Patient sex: M
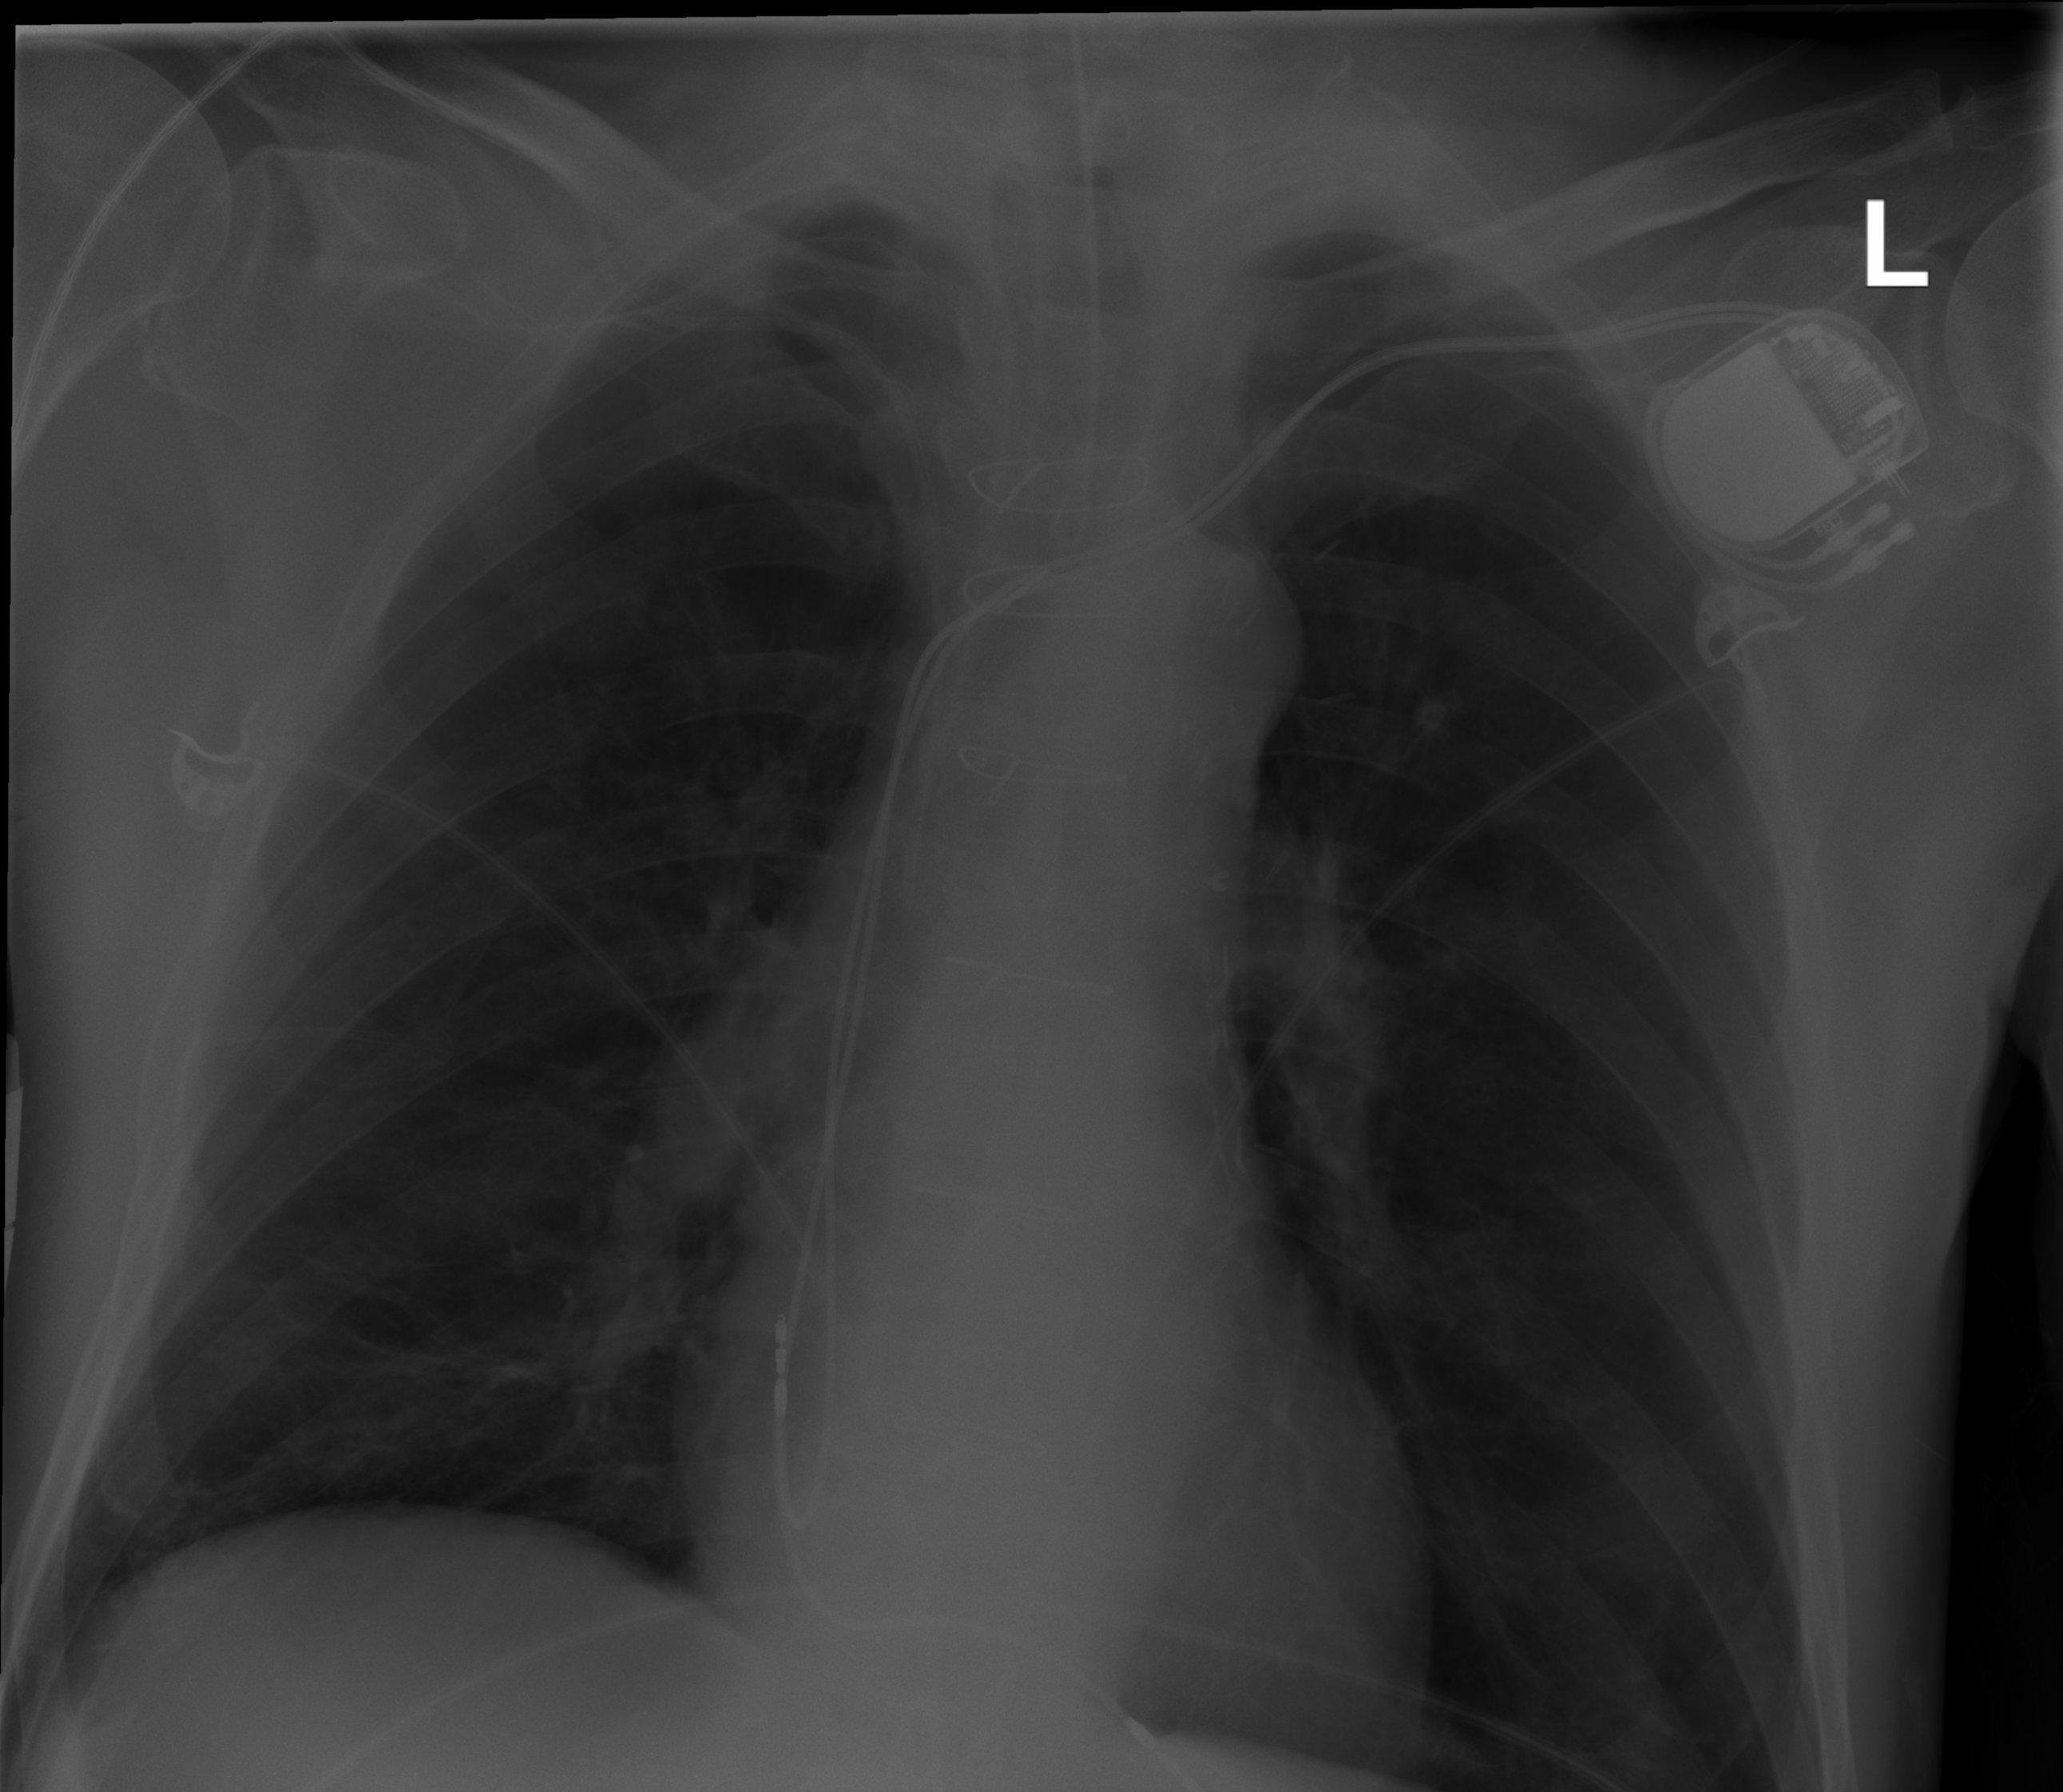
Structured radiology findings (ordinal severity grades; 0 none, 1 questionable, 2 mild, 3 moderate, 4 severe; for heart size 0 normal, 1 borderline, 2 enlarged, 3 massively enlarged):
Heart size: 0
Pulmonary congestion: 0
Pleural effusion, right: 0
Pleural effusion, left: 0
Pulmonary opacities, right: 0
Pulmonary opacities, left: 0
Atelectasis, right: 1
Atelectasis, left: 1